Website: ulta-beauty
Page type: customer-info-address
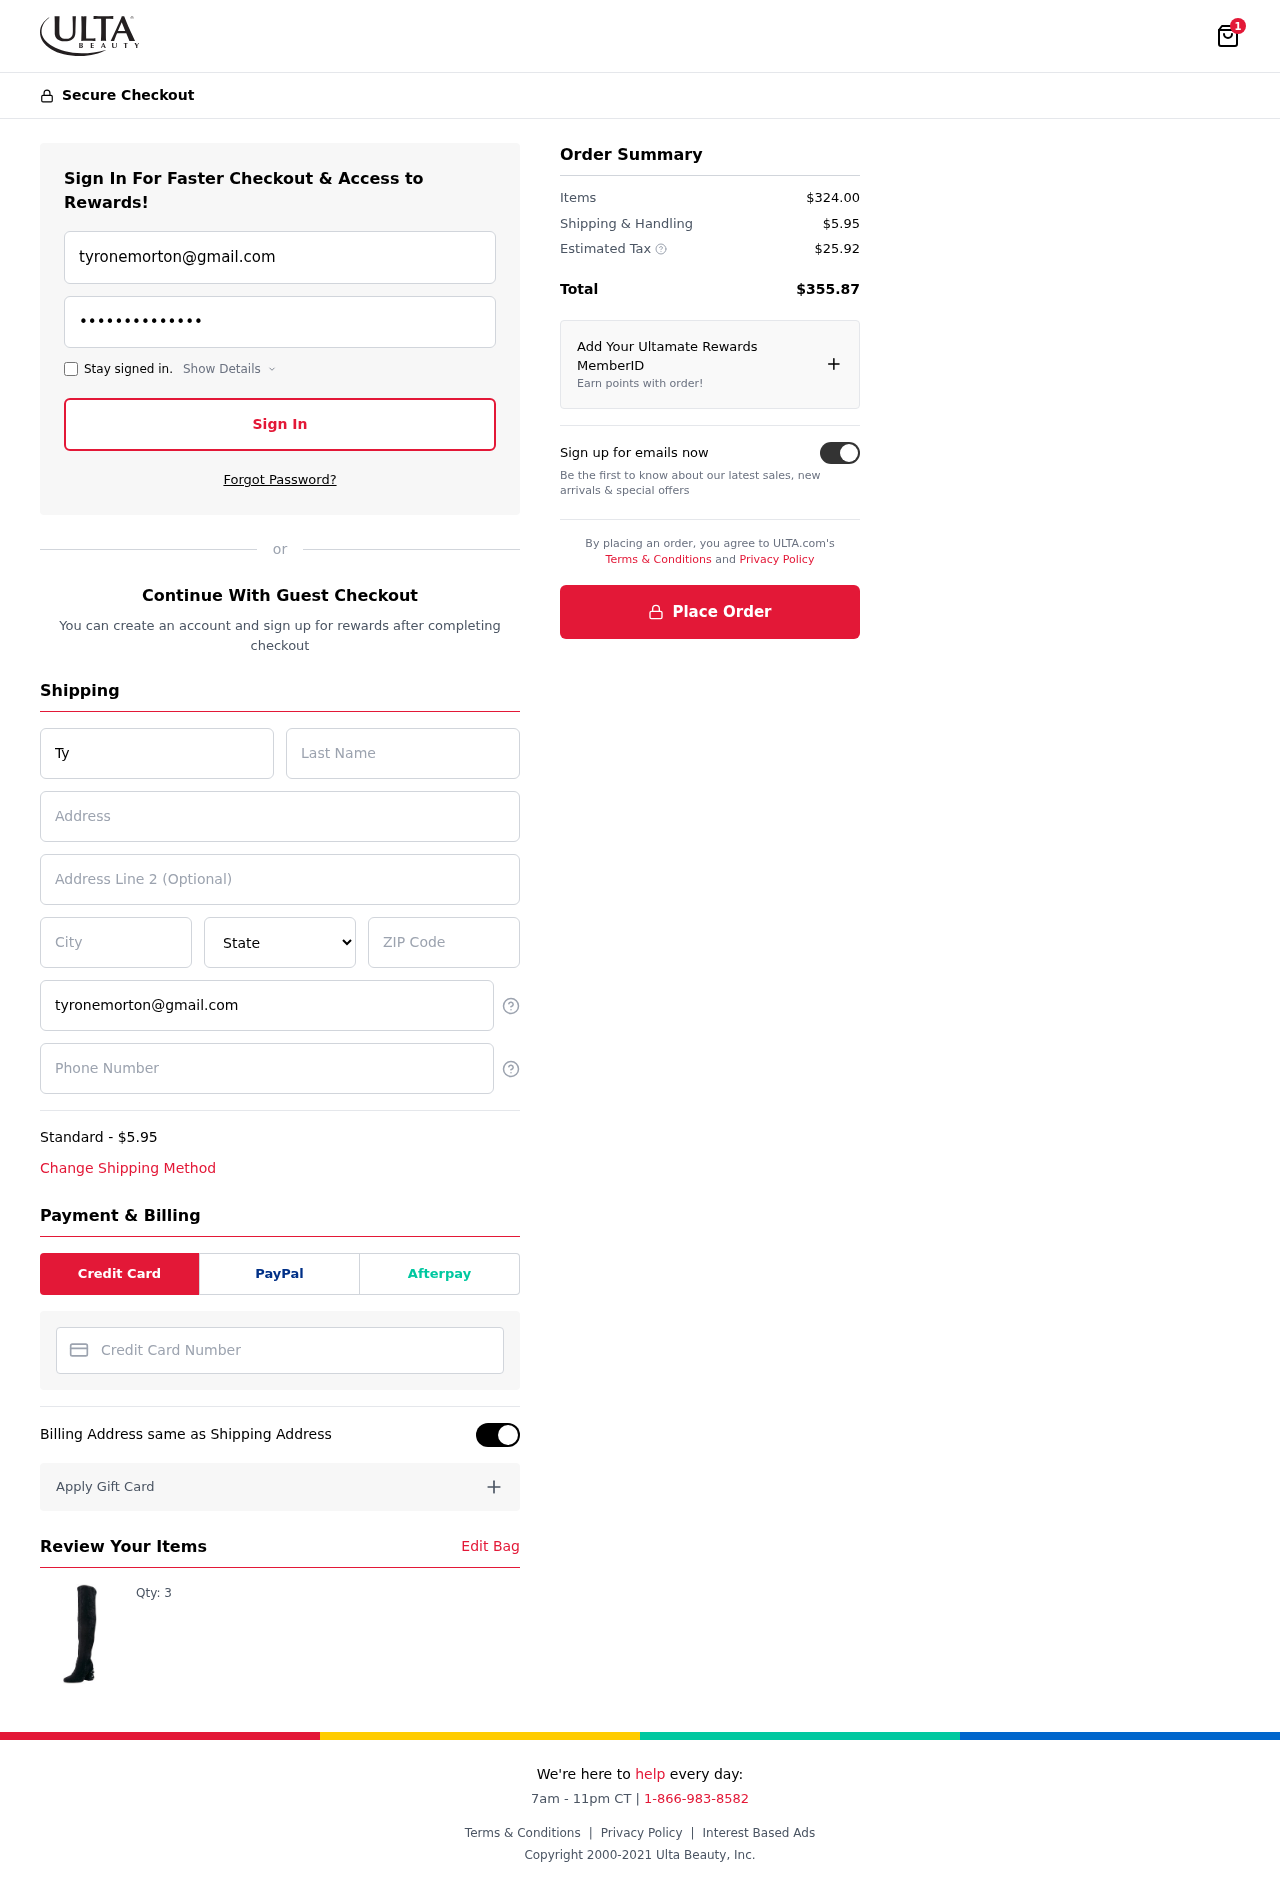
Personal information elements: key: PII_CARD_NUMBER
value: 3781 5344 8009 812
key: PII_CITY
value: New Dawnland
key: PII_EMAIL
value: tyronemorton@gmail.com
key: PII_FIRSTNAME
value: Tyrone
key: PII_LASTNAME
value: Morton
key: PII_PHONE
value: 9023008474
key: PII_POSTCODE
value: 89012
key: PII_STATE
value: Oklahoma
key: PII_STREET
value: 8059 Lin Valley Suite 035
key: PII_STREET2
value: Apt. 028
Product elements: key: PRODUCT1_QUANTITY
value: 3
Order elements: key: ORDER_NUM_ITEMS
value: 1
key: ORDER_SHIPPING_COST
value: $5.95
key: ORDER_ITEMS_TOTAL
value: $324.00
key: ORDER_SHIPPING_COST2
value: $5.95
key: ORDER_TAX
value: $25.92
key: ORDER_TOTAL
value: $355.87